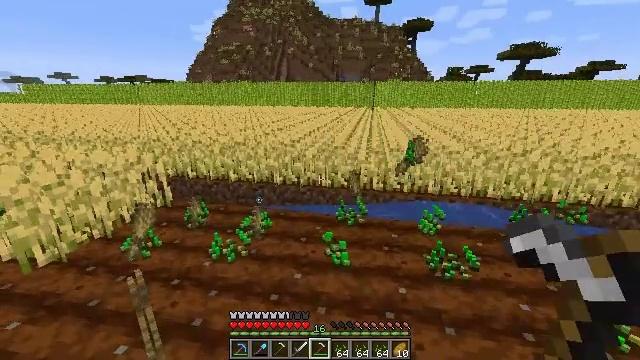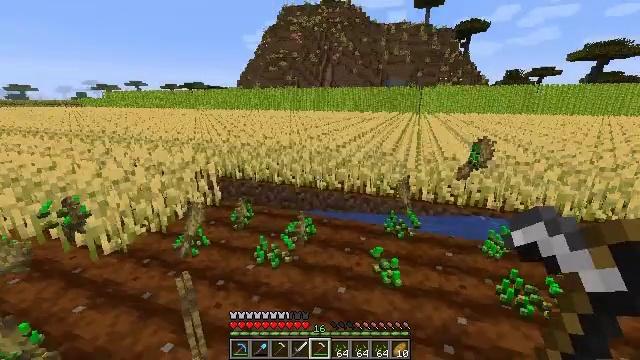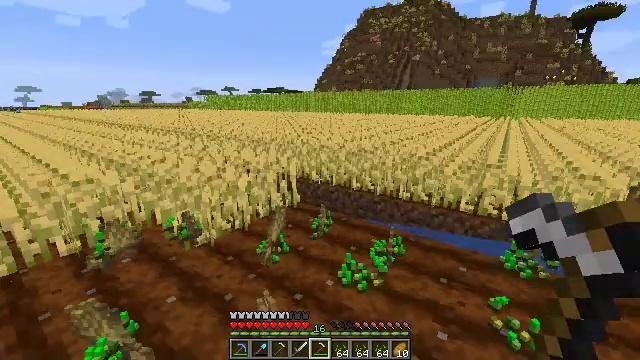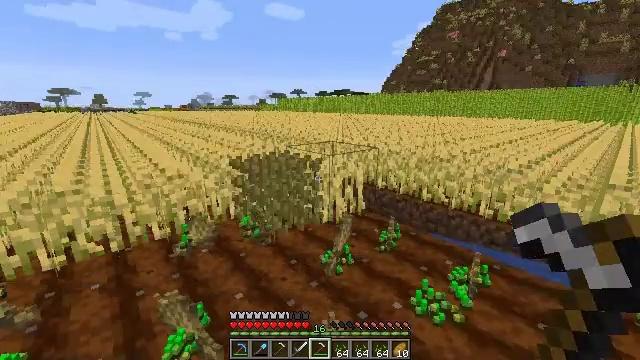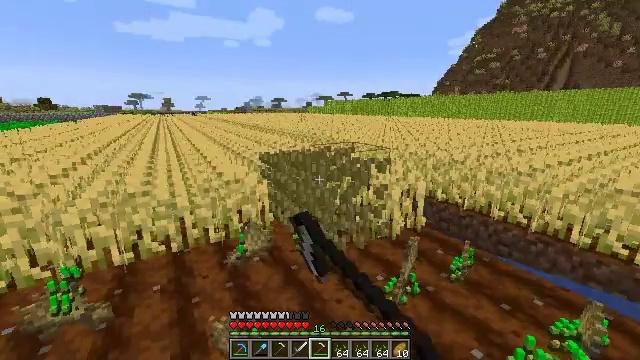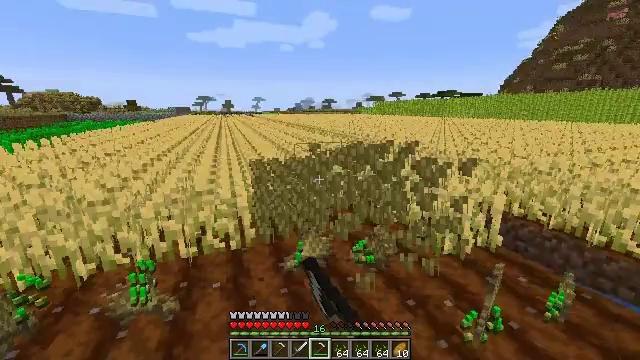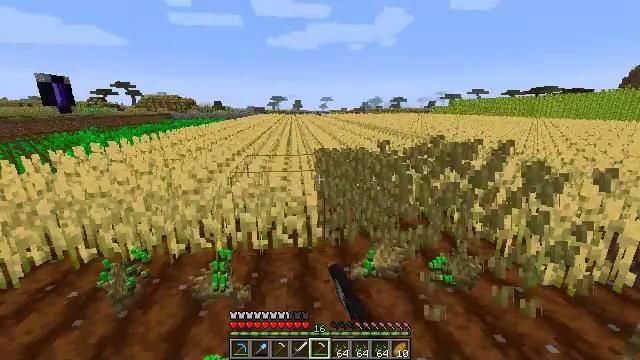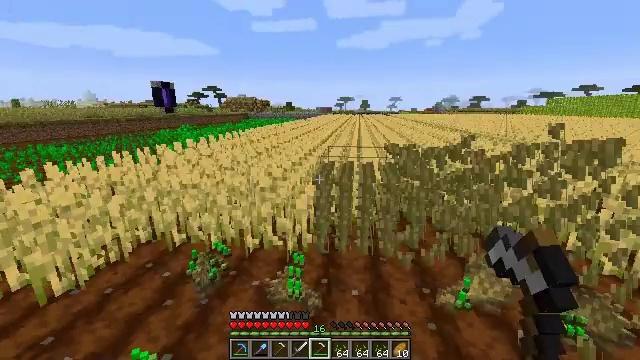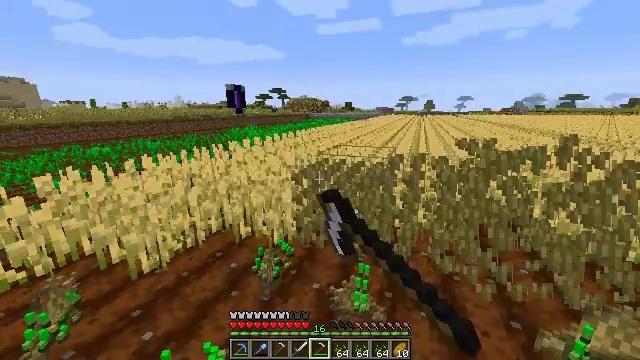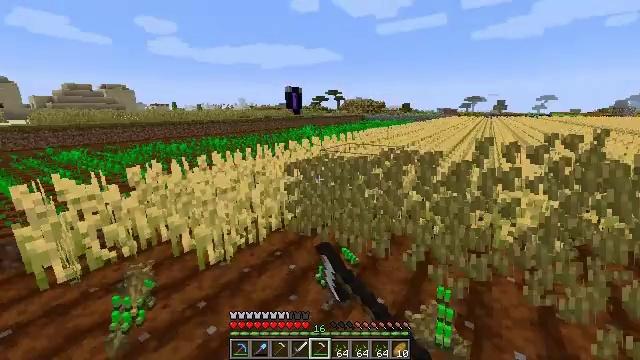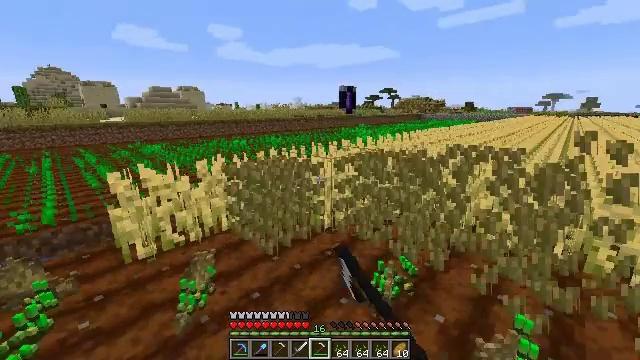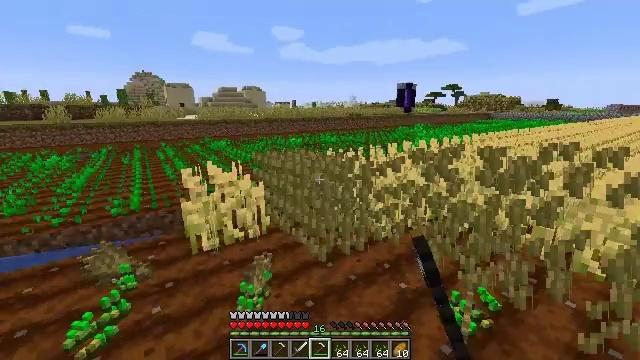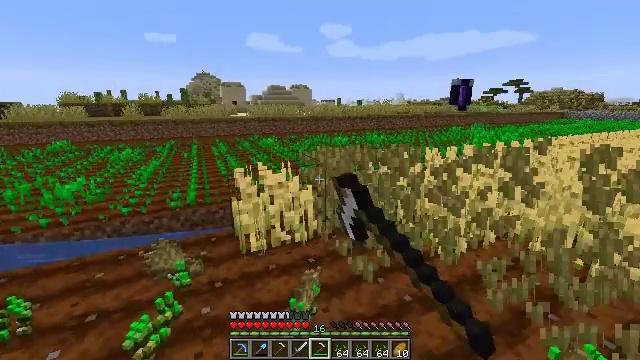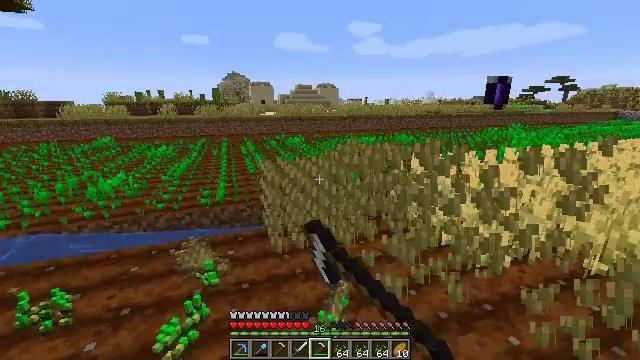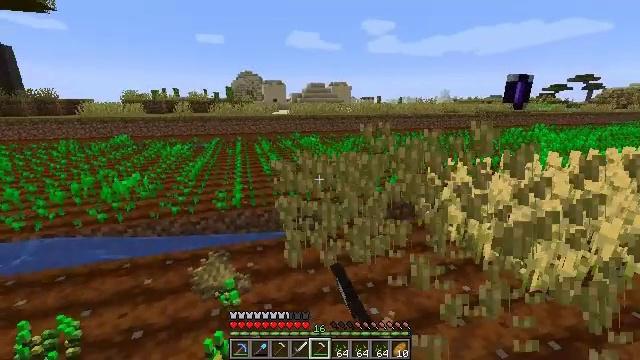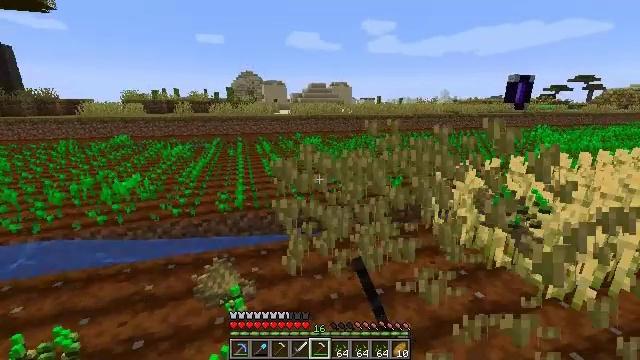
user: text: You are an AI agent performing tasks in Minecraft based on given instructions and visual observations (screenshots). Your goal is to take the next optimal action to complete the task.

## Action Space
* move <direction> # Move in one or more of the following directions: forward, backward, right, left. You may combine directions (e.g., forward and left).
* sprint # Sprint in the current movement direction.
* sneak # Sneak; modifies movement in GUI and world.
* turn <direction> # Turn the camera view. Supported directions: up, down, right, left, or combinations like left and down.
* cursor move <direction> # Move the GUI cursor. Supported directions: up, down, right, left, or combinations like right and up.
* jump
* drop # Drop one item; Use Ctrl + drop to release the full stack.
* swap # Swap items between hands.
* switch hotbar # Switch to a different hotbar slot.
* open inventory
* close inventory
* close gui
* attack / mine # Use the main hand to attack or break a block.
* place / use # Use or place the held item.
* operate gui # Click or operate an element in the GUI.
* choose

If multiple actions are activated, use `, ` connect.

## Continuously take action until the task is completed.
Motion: motion action
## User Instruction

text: Break the mature wheat plants.
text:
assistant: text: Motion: move forward and move left, turn left, attack / mine
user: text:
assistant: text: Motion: move forward and move left, turn left, attack / mine
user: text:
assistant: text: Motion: move forward and move left, turn left, attack / mine
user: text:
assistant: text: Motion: move forward and move left, turn left, attack / mine
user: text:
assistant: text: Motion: move forward and move left, turn left, attack / mine
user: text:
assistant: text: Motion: move forward and move left, turn left, attack / mine
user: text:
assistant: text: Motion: move forward and move left, turn left, attack / mine
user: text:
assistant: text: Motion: move forward and move left, turn left, attack / mine
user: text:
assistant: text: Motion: move forward and move left, turn left, attack / mine
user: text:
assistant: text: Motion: move forward and move left, turn left, attack / mine
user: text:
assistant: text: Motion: move forward and move left, turn left, attack / mine
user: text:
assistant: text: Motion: move forward and move left, turn left, attack / mine
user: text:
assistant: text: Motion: move forward and move left, turn left, attack / mine
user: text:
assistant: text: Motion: move forward and move left, turn left, attack / mine
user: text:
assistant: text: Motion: move forward and move left, attack / mine
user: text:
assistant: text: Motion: move forward and move left, attack / mine
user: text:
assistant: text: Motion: move forward and move left, turn right, attack / mine
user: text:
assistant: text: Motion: move forward and move right, turn right, attack / mine
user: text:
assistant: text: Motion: move forward and move right, turn right, attack / mine
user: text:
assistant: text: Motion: move forward and move right, turn right, attack / mine
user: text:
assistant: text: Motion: move forward and move right, turn right, attack / mine
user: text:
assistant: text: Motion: move forward and move right, turn right, attack / mine
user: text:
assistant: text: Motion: move forward and move right, turn right, attack / mine
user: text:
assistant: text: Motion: move forward and move right, turn right, attack / mine
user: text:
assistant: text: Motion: move forward and move right, turn right, attack / mine
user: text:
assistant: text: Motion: move forward and move right, turn right, attack / mine
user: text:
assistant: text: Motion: move forward and move right, turn right, attack / mine
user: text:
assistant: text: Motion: move forward and move right, turn right, attack / mine
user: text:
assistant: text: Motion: move forward and move right, turn right, attack / mine
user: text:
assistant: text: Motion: move forward and move right, turn right, attack / mine